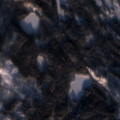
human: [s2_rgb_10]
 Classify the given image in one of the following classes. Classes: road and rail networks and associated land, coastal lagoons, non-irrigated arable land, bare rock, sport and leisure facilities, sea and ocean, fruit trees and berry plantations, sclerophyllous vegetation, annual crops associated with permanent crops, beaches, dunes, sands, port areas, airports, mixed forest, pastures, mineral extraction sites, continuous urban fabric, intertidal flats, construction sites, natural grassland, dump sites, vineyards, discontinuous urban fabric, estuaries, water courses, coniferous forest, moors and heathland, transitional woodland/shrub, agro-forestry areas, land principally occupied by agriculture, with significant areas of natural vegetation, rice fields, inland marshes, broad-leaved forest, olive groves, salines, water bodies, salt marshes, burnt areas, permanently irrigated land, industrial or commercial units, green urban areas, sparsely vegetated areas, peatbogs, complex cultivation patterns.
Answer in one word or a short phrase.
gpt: coniferous forest, mixed forest